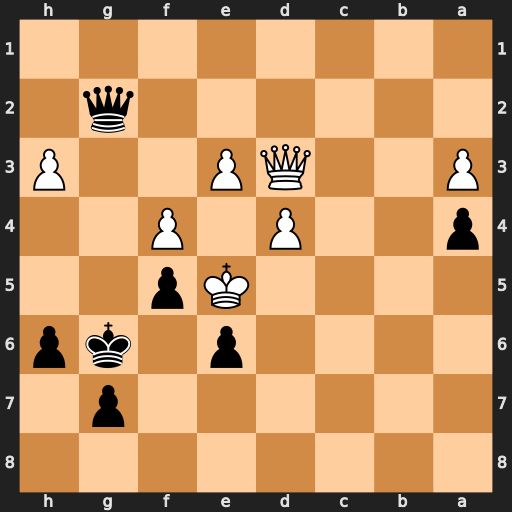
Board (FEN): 8/6p1/4p1kp/4Kp2/p2P1P2/P2QP2P/6q1/8
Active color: b
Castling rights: -
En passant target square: -
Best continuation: Qd5#